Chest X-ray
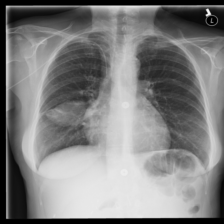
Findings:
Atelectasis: negative
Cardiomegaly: negative
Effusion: negative
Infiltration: positive
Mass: positive
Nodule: negative
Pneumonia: negative
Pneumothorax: negative
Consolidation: negative
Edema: negative
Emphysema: negative
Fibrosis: negative
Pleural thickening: negative
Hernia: negative